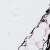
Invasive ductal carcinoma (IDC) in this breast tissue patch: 0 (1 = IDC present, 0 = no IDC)